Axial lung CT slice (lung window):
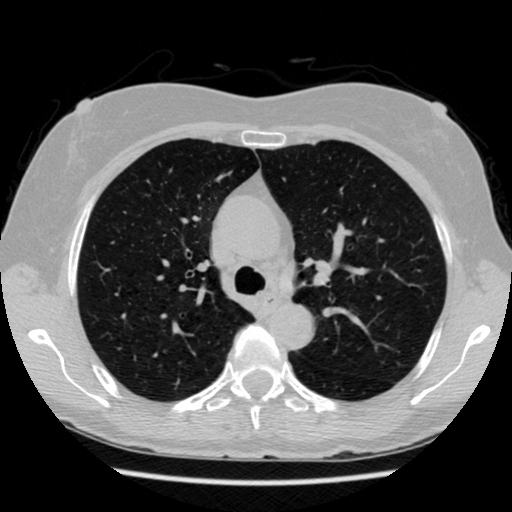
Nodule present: no